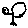
Label: bird